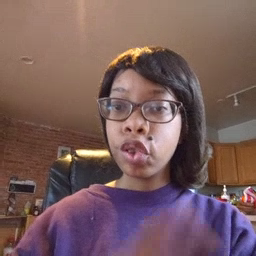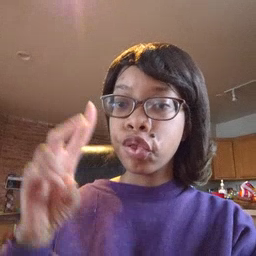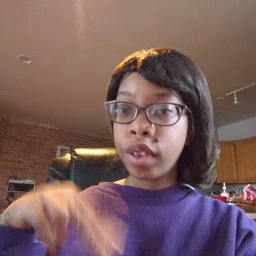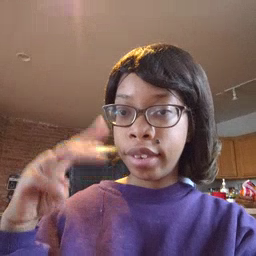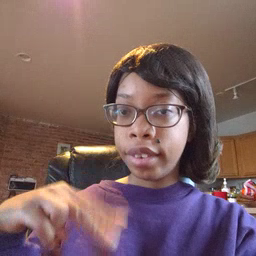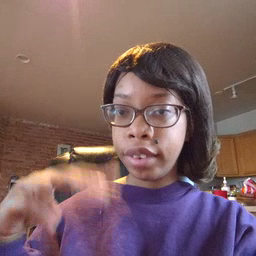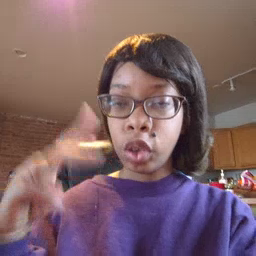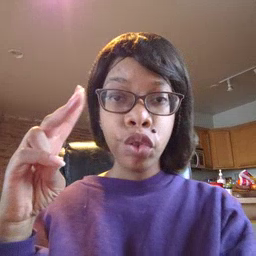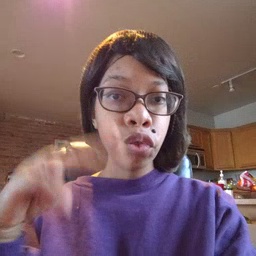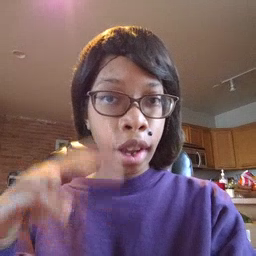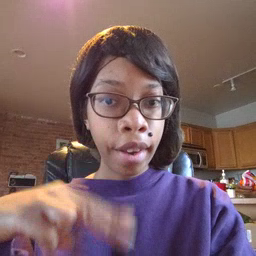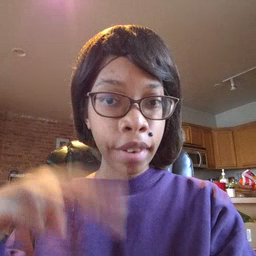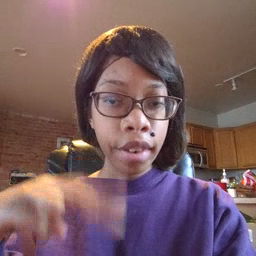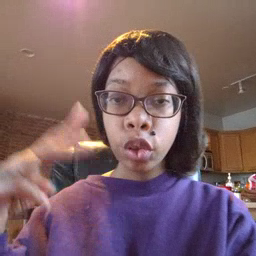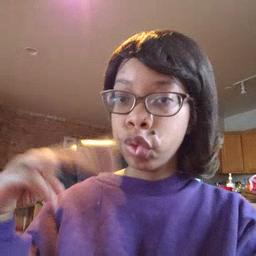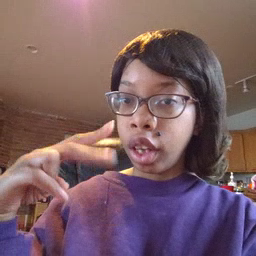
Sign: read